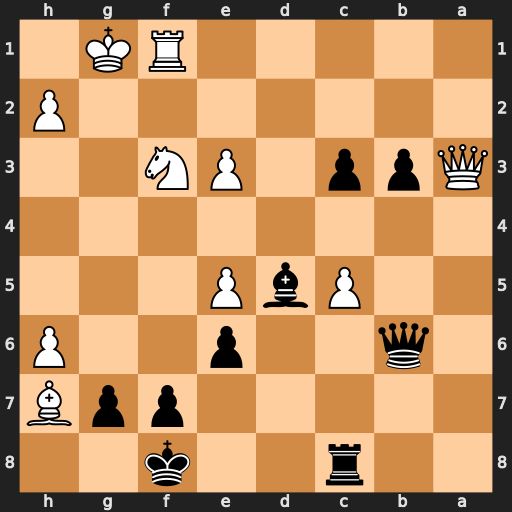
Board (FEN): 2r2k2/5ppB/1q2p2P/2PbP3/8/Qpp1PN2/7P/5RK1
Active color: b
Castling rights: -
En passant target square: -
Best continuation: Qxc5 Qxc5+ Rxc5